You are looking at the short-time Fourier spectrogram of a bearing's acceleration signal. Determine the bearing's health state. Answer with exactly one of: normal, inner_race, outer_race, ball.
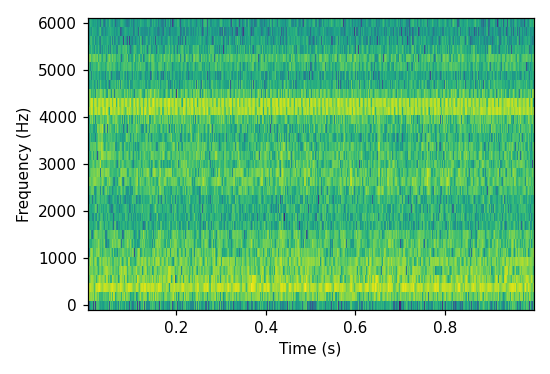
Answer: normal